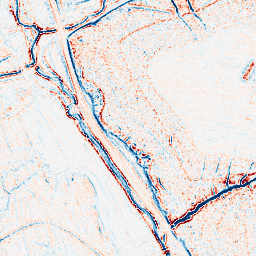
Category: edge_preserving
Decomposition family: anisotropic_diffusion
Decomposition parameters: iterations: 5
kappa: 50
gamma: 0.15
Upsampling method: cubic_mitchell
Upsampling parameters: scale: 2
Upsampling scale: 2